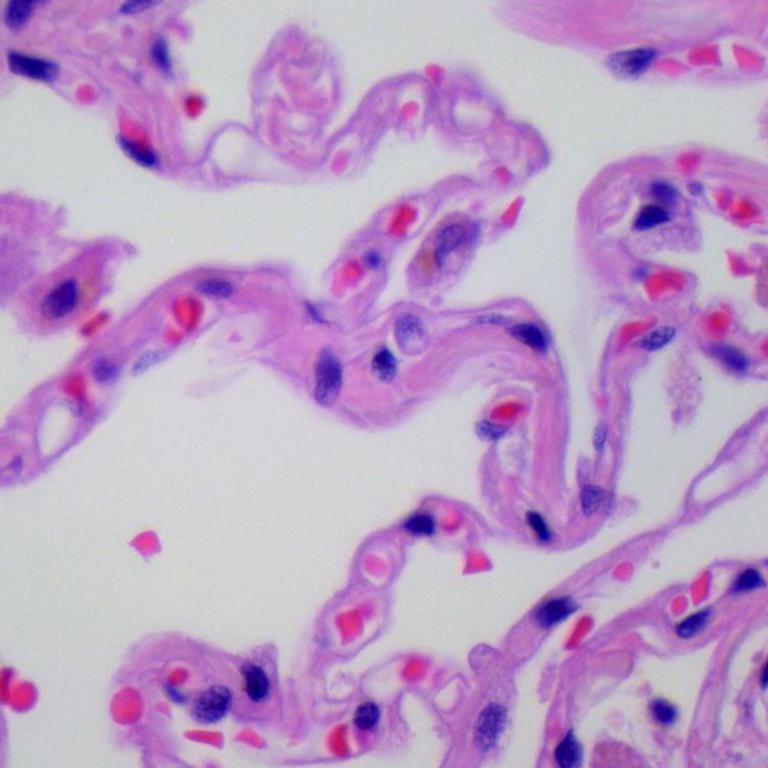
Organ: lung
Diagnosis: benign